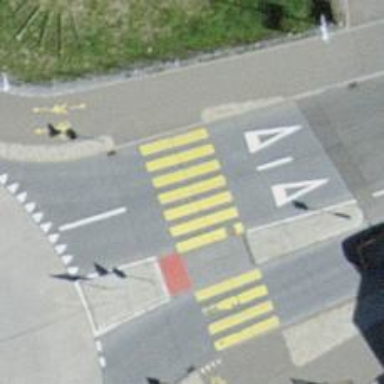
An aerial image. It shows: Marked asphalt footway with zebra crossing.